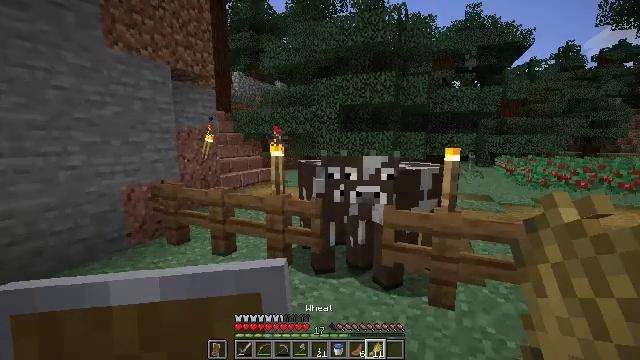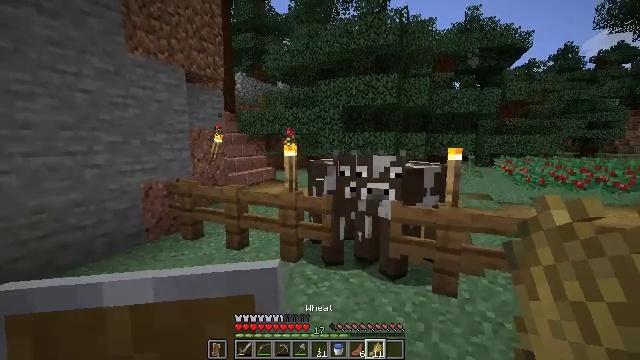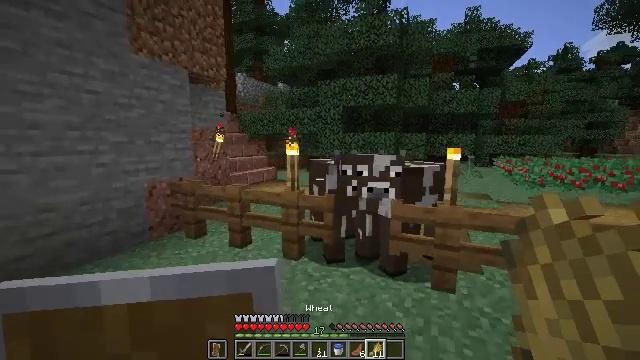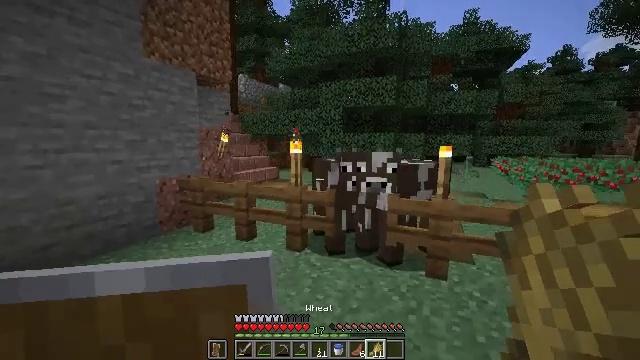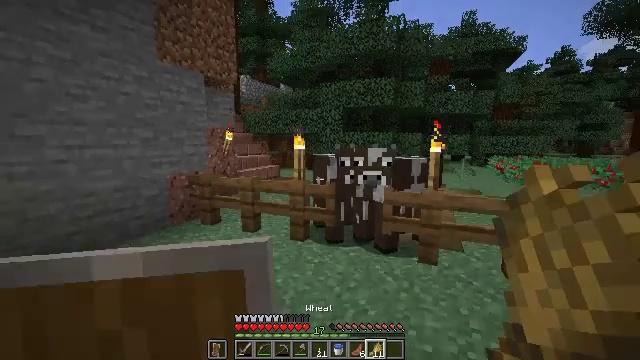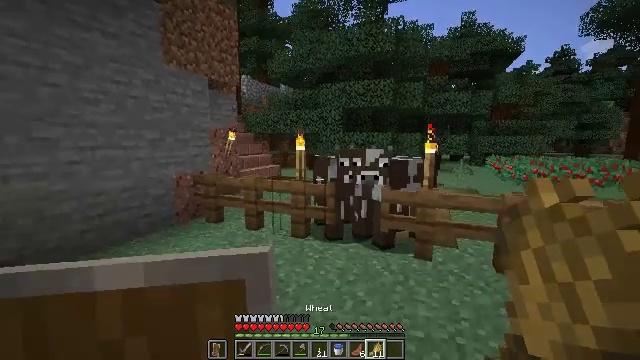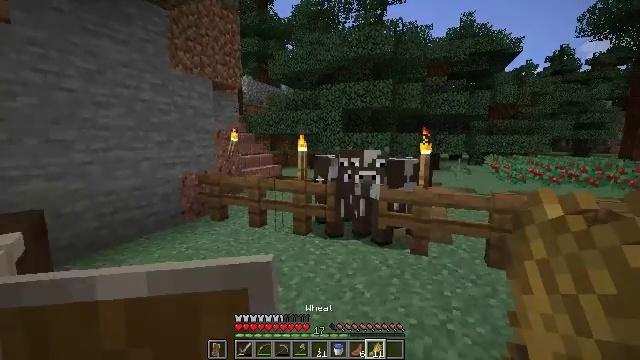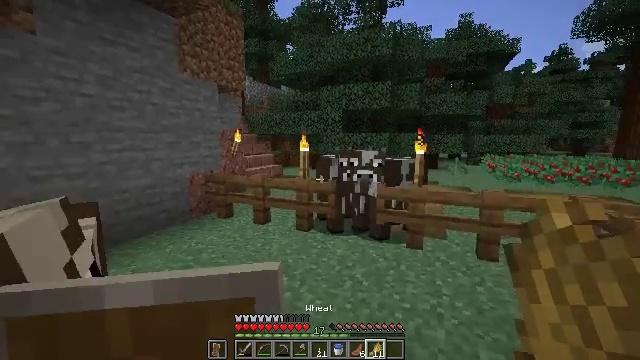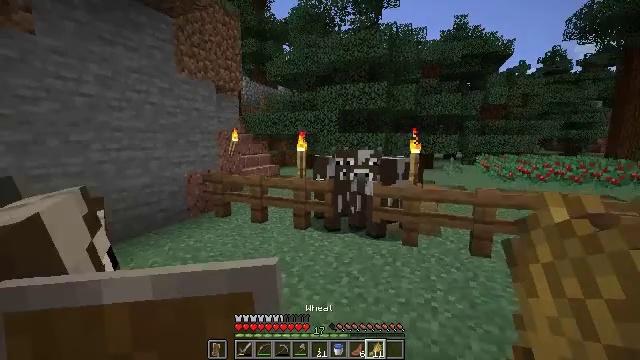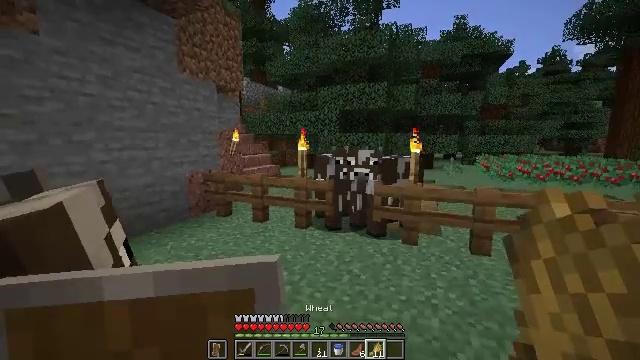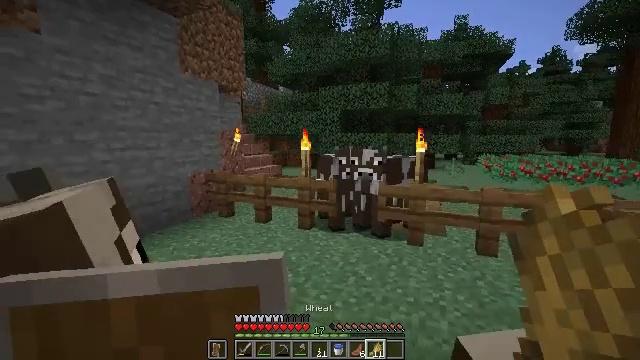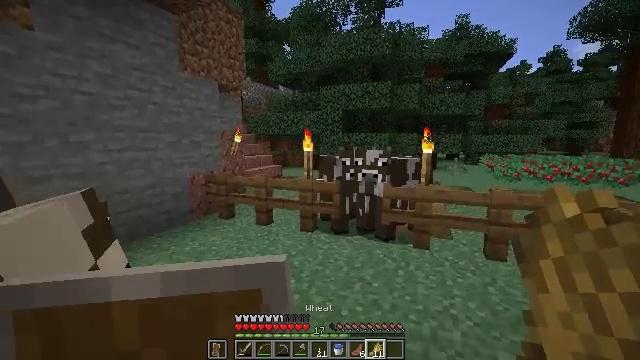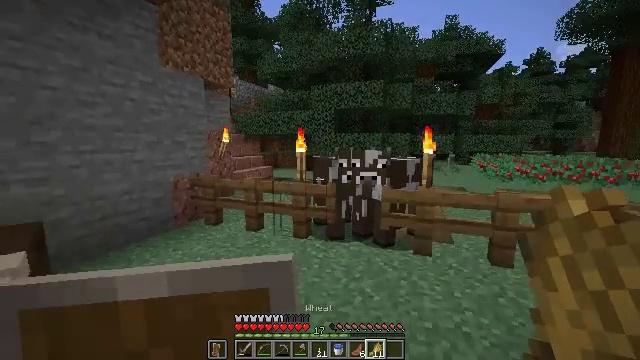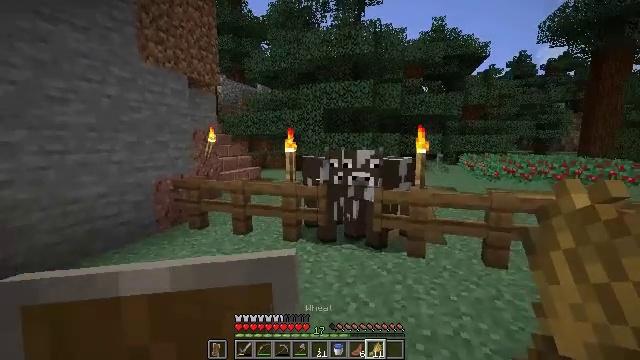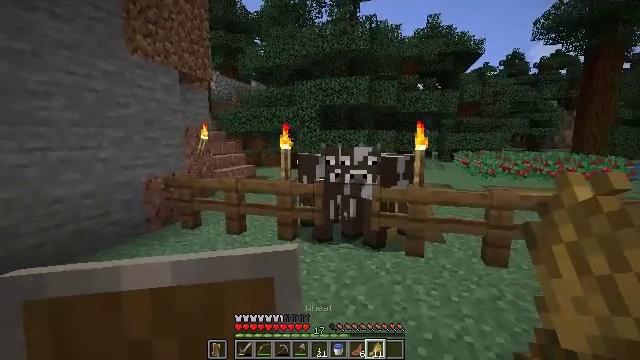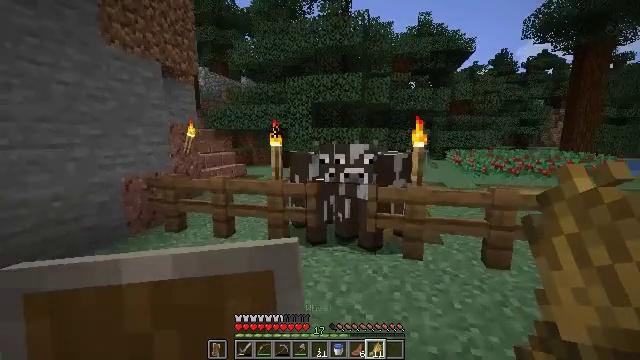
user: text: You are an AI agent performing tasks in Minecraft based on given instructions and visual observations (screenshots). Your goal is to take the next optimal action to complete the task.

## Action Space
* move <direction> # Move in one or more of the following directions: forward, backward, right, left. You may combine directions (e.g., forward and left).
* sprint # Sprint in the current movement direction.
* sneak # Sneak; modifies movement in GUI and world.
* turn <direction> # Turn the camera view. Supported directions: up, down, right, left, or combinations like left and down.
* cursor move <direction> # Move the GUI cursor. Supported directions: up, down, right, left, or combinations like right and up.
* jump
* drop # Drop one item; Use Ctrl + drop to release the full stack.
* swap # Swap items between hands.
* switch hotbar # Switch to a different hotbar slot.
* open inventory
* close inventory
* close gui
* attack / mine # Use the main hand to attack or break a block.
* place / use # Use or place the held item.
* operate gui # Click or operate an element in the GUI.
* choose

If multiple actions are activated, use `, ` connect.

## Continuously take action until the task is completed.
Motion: motion action
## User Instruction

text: Break the spruce fence to collect it.
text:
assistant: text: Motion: move back
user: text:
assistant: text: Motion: move back
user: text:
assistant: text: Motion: move back
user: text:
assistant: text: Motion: move back
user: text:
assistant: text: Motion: move back
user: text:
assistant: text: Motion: move back
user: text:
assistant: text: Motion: move back
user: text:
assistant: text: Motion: no_op
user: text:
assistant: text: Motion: no_op
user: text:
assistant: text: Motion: move forward
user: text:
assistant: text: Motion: move forward
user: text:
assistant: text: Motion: move forward, turn right
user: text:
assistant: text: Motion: move forward, turn right
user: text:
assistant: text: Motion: move forward, turn right
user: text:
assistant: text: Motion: turn right
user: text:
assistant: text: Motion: turn right
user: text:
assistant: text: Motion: no_op
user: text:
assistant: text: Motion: no_op
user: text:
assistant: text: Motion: turn right
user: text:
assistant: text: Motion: turn right
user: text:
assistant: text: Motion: move left
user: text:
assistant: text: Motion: move left, turn up
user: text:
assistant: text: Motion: move back and move left, turn up
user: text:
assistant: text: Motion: move back and move left, turn right
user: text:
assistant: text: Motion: move forward, turn right
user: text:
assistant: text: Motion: move forward
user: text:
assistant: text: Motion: move forward, use / place
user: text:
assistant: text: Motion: use / place
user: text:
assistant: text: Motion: no_op
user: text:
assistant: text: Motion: no_op